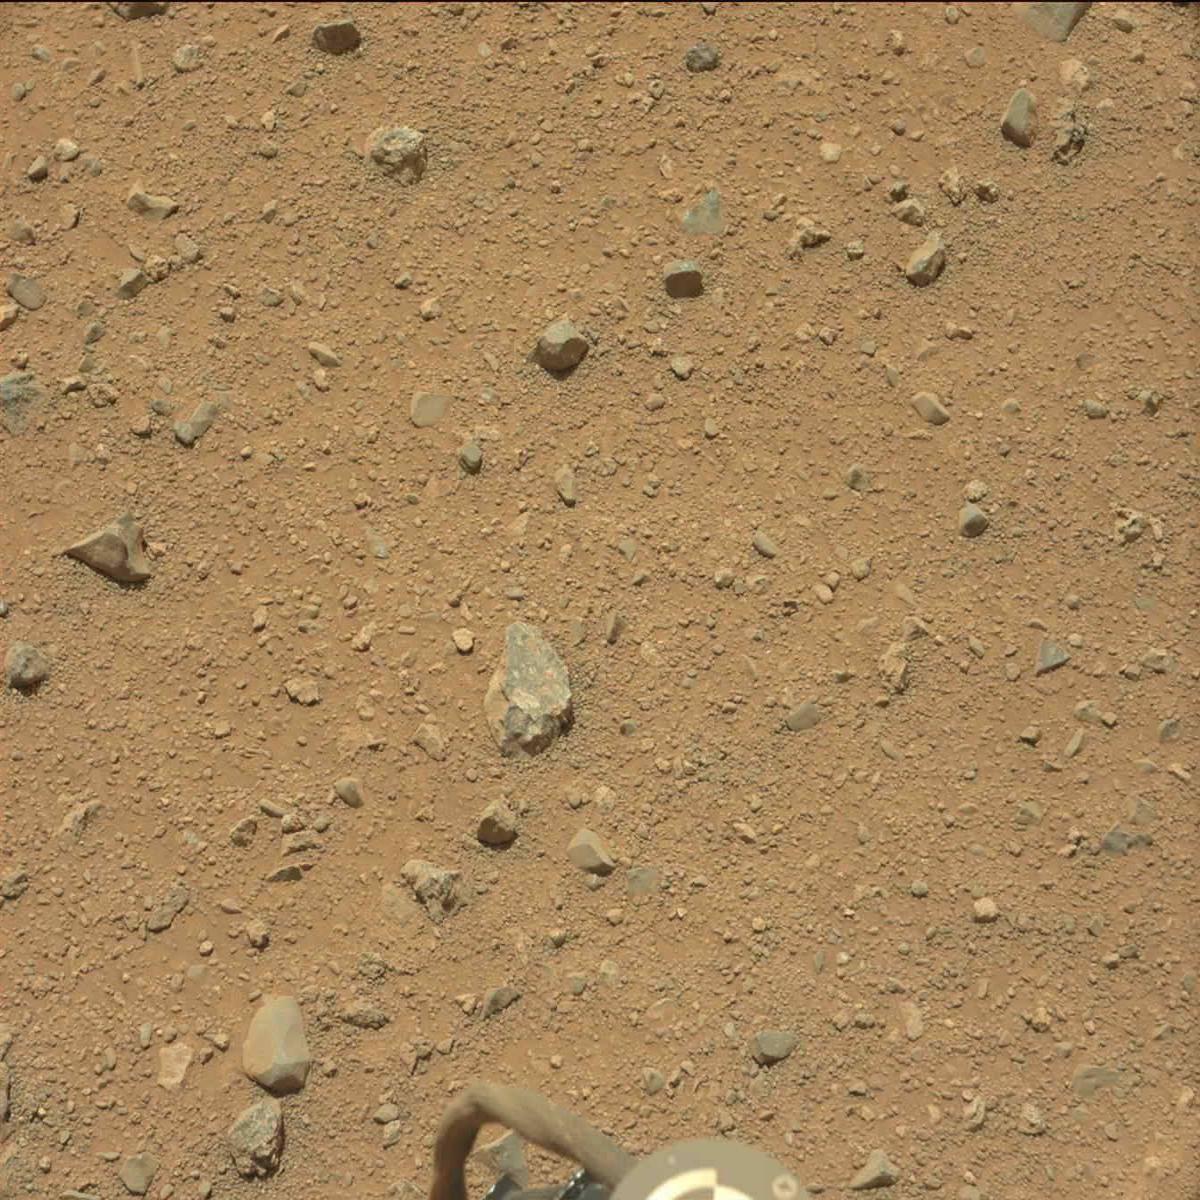
Terrain classes present: Bedrock, Rock, Rover, Sand / Soil